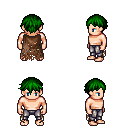
a pixel art fantasy rpg character, male body template, human, light skin, brown tattered cape, metal pants, green short bangs hairstyle, four views (front, back, left, right), 2x2 character sprite sheet, small pixel art, hard edges, no anti-aliasing